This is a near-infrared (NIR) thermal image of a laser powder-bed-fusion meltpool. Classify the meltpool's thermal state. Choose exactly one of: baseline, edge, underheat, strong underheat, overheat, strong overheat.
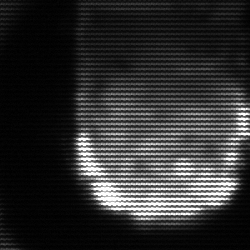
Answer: baseline